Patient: sex F, age 70
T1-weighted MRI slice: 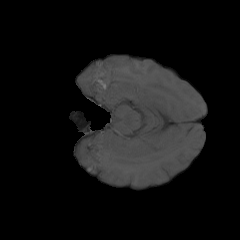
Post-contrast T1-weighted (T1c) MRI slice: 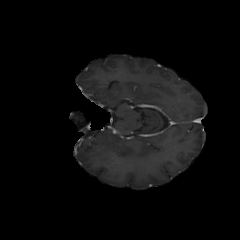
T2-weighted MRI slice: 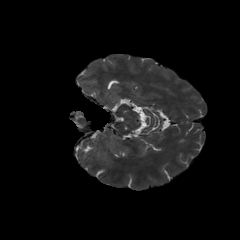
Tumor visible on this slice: yes
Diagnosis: Glioblastoma, IDH-wildtype
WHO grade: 4